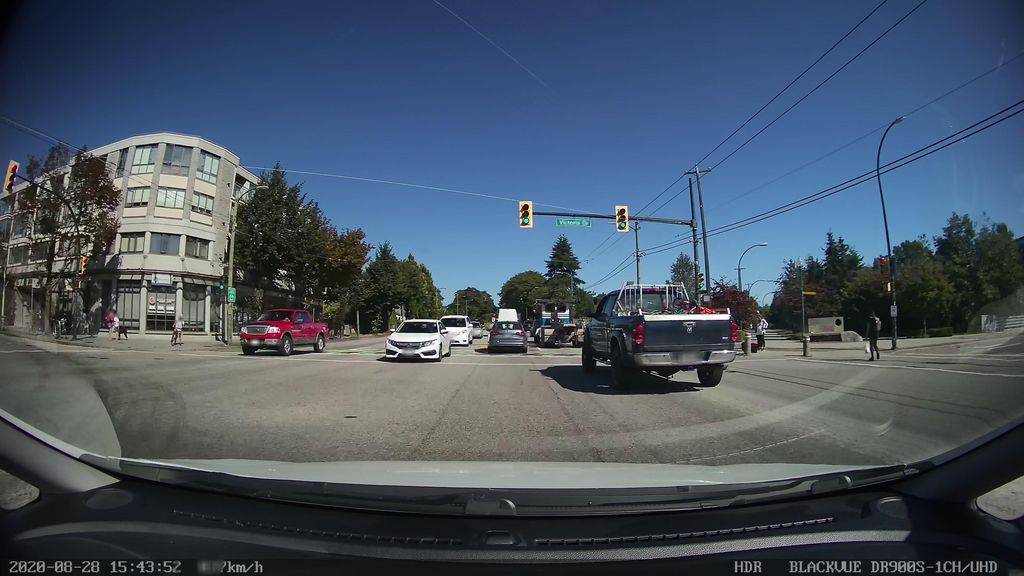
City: vancouver